五年级 · 立体几何学
一个长方体长 $5 \mathrm{~cm} 、$ 宽 $3 \mathrm{~cm} 、$ 高 $6 \mathrm{~cm}$, 如右图切成两个同样的小长方体, 表面积增加了（） $\mathrm{cm}^{2}$ 。

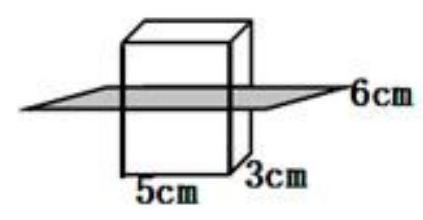
A. 15
B. 18
C. 30
答案: C